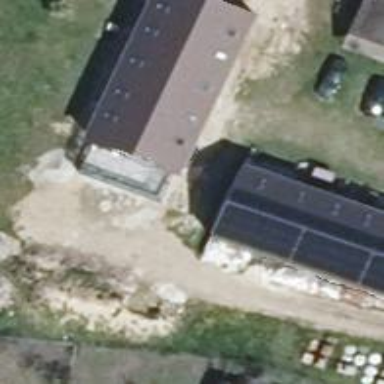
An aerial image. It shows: Flat-roofed building with grey roof.